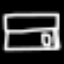
Label: bed